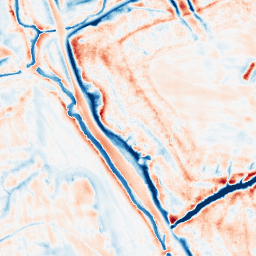
Category: edge_preserving
Decomposition family: bilateral
Decomposition parameters: d: 21
sigma_color: 75
sigma_space: 75
Upsampling method: regularized
Upsampling parameters: scale: 4
lambda_reg: 0.01
Upsampling scale: 4